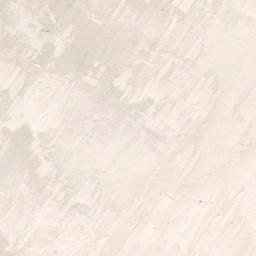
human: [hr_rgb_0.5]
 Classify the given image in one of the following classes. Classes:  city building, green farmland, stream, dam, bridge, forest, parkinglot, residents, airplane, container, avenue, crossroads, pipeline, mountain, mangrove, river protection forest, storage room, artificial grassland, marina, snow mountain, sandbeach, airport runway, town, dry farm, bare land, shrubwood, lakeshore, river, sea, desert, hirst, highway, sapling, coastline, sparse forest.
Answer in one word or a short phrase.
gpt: sandbeach